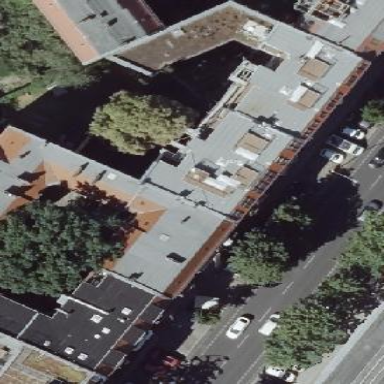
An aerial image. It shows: Apartment building with double saltbox roof shape.